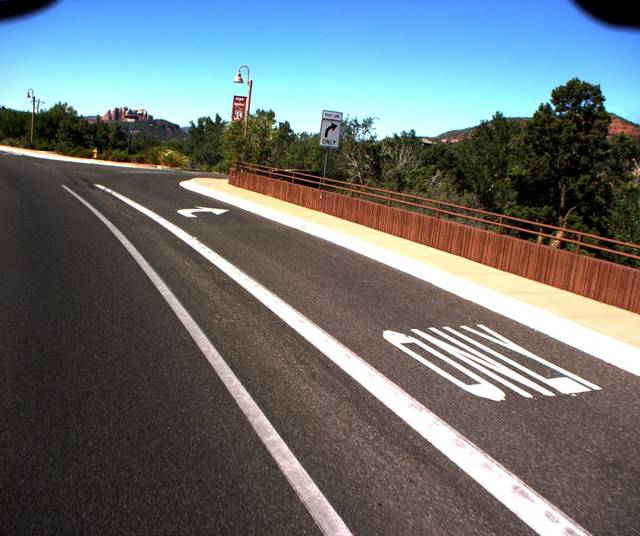
Region: United States
Coordinates: 34.859, -111.764